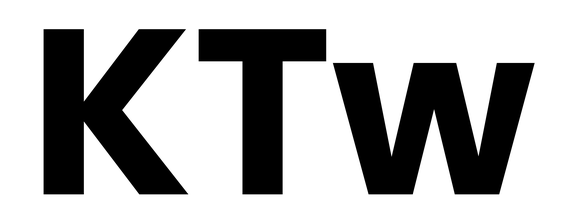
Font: Poppins-Bold